Interaction volume radius: 10 \u00c5
Interaction volume height: 10 \u00c5
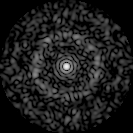
Disorder parameter: 0.8381